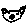
Label: cat